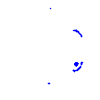
Particle: proton